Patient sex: M
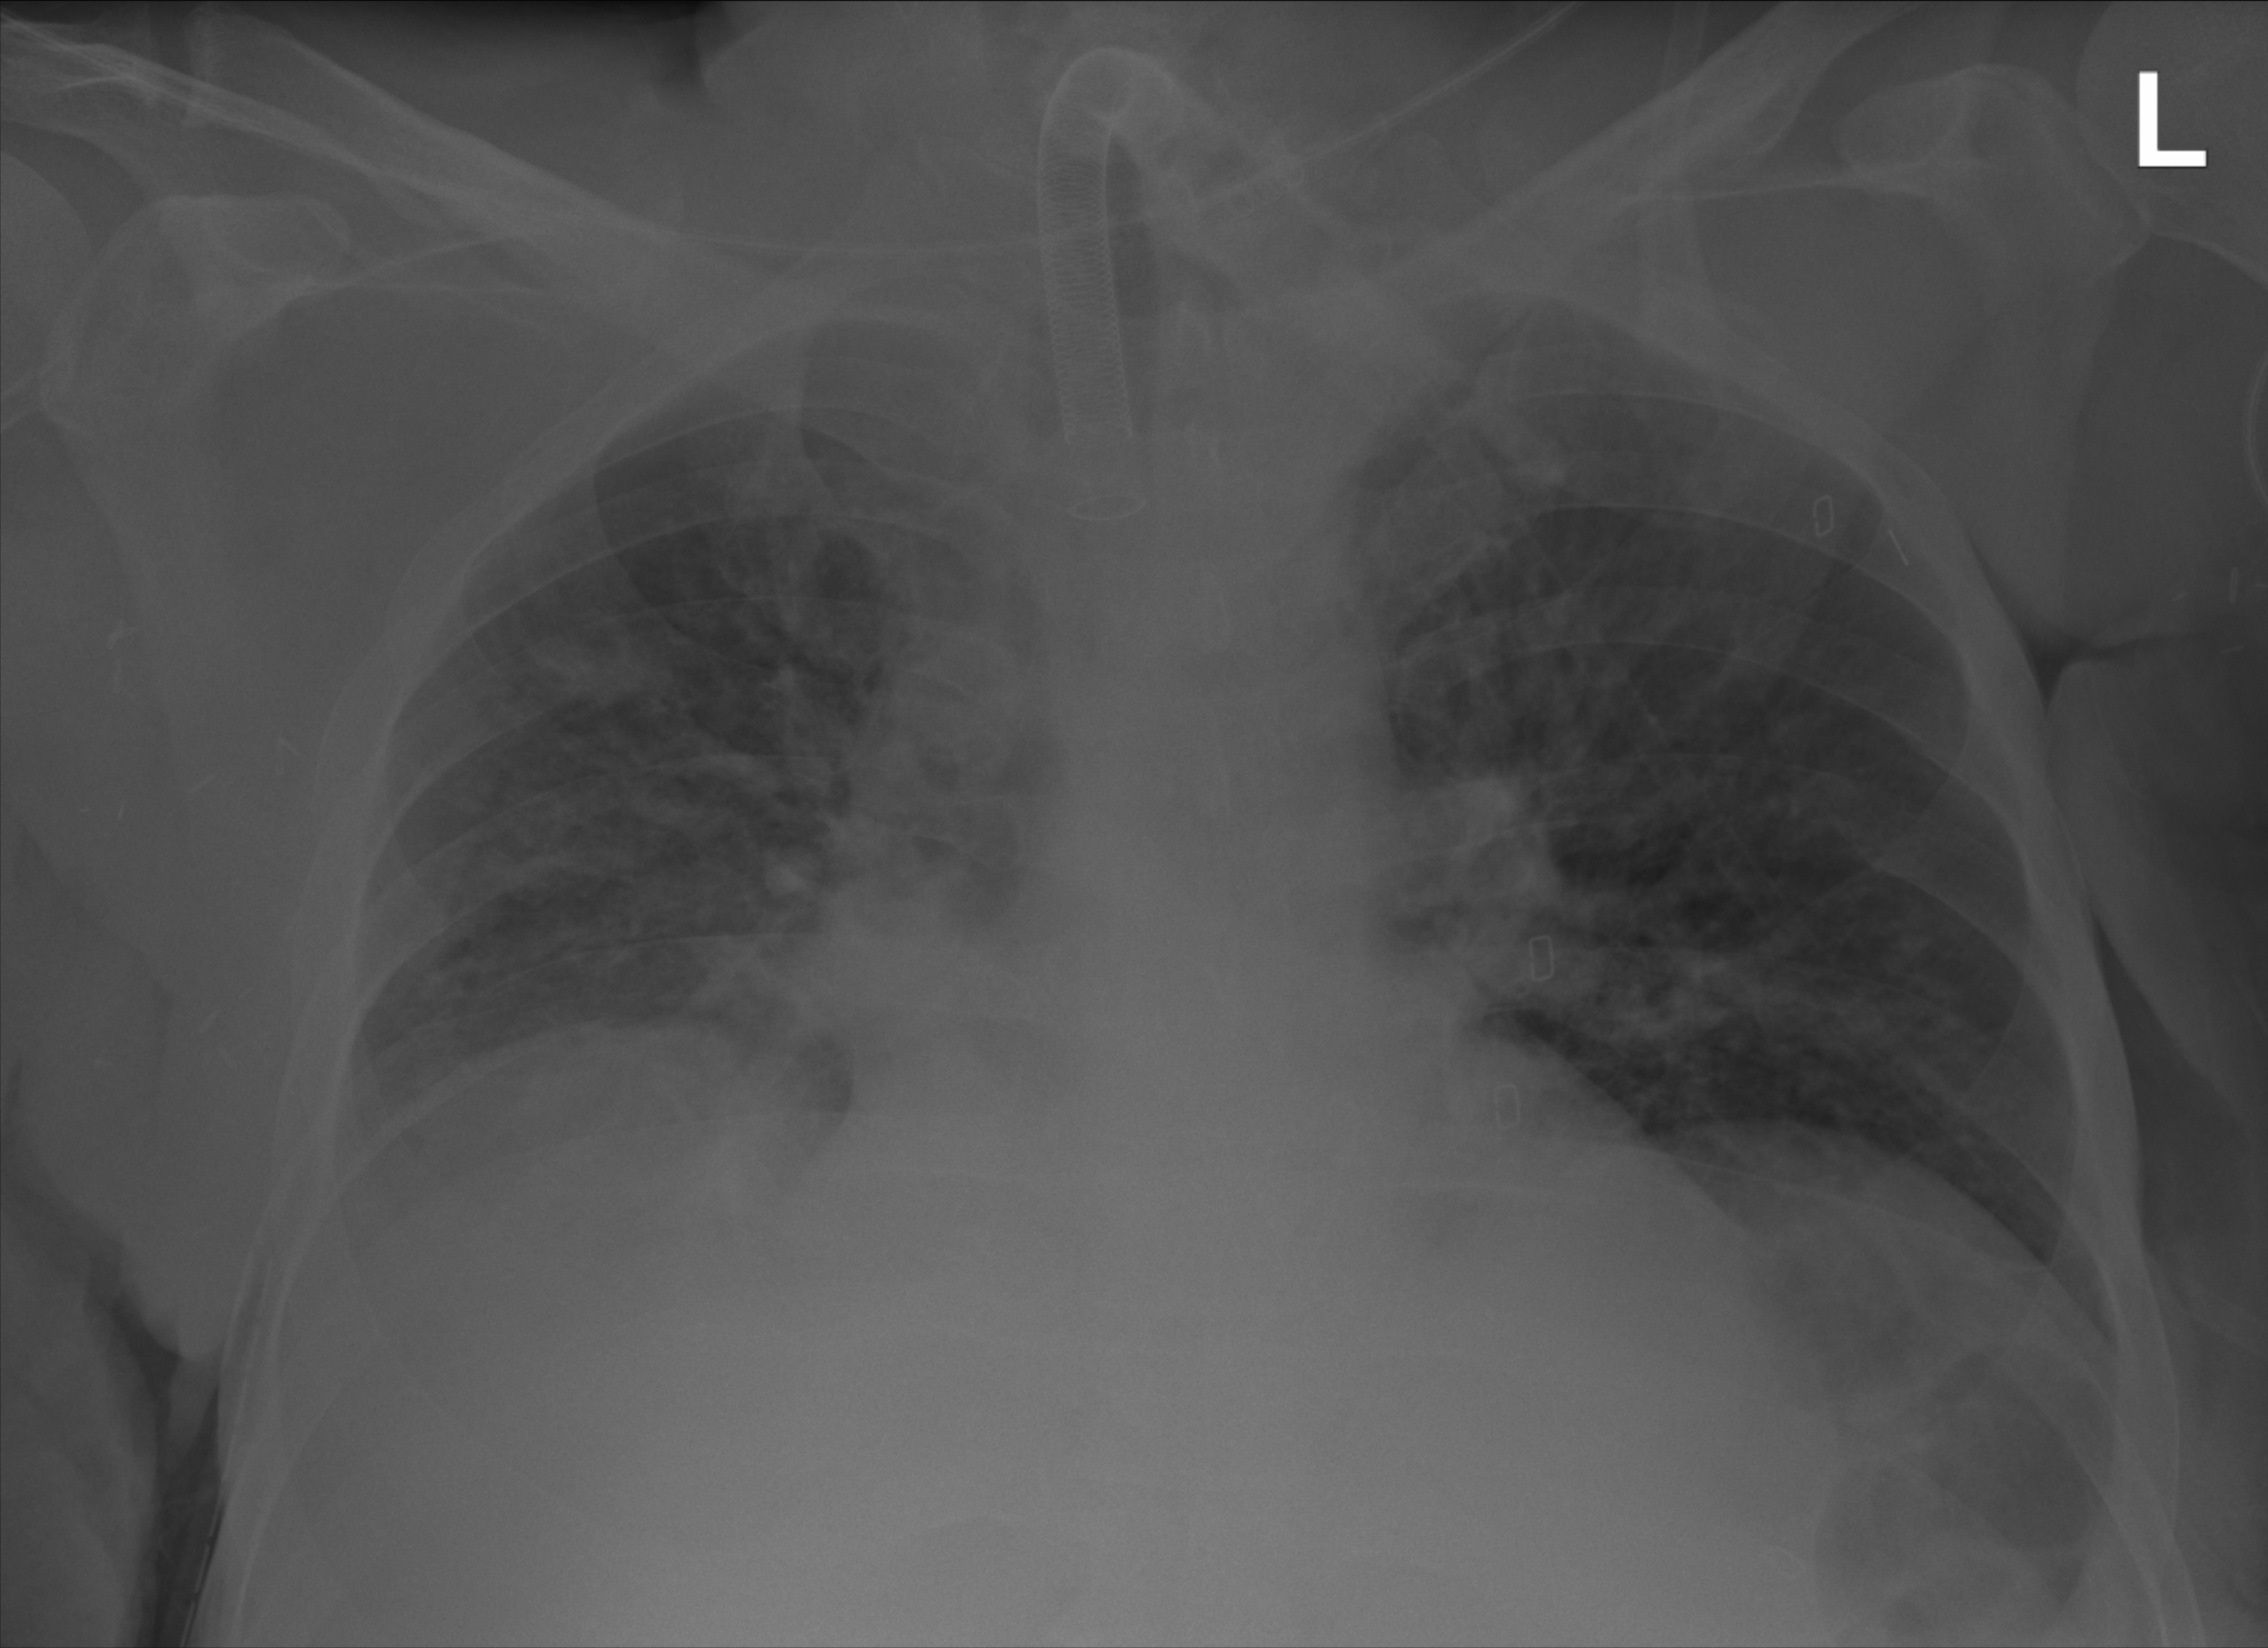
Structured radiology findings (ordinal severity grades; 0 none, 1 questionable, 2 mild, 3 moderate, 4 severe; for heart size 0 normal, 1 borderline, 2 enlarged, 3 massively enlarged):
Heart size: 1
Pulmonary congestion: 2
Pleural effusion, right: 2
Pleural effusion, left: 0
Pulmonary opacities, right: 2
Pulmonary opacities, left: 0
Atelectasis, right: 2
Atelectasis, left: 2